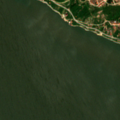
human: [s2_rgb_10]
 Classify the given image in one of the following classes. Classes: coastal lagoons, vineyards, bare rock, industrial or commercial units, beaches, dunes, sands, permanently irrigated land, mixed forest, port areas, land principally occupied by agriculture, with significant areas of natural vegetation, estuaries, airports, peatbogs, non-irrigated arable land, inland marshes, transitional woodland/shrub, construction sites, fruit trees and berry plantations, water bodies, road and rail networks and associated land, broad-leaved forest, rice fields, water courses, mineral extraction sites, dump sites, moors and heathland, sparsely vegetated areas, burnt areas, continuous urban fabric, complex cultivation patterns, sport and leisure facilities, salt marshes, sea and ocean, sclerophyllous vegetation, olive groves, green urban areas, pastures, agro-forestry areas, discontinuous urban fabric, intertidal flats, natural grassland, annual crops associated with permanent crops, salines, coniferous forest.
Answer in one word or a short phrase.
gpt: discontinuous urban fabric, pastures, land principally occupied by agriculture, with significant areas of natural vegetation, water courses